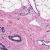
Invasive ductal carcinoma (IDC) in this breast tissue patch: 0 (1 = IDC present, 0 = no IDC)